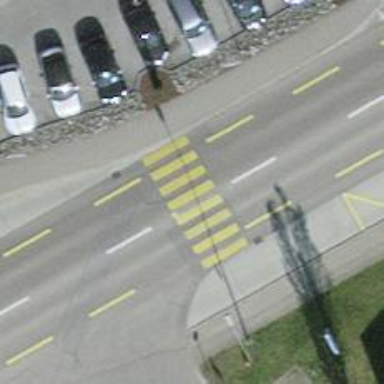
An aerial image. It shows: Zebra crossing on the road.